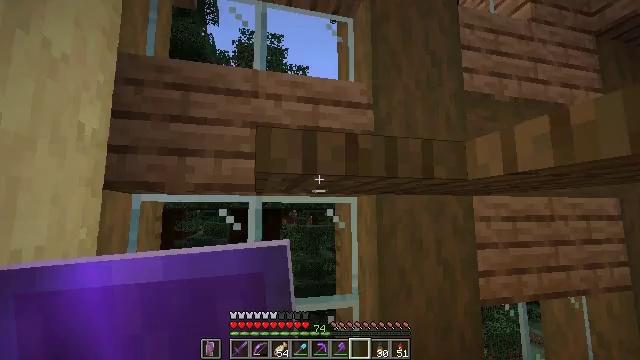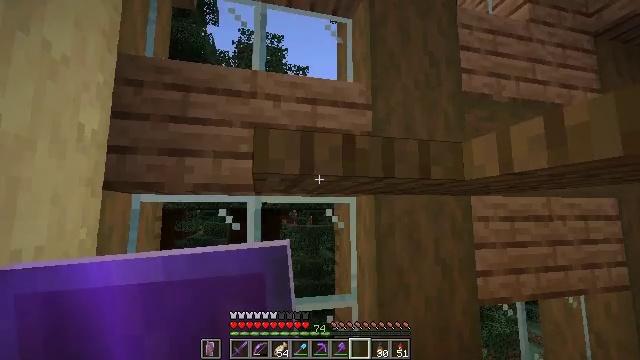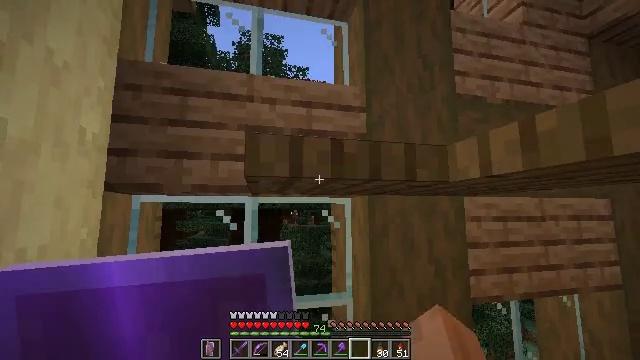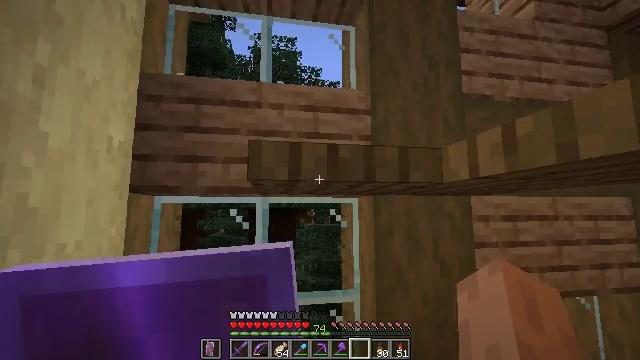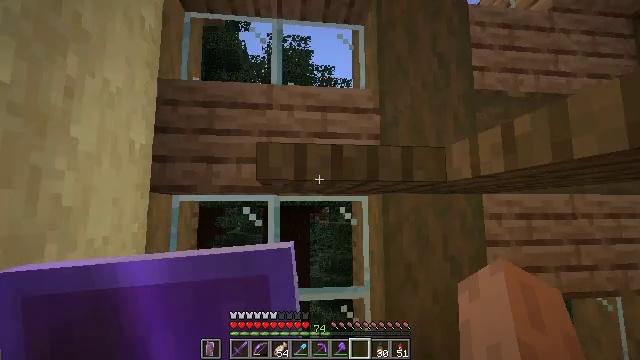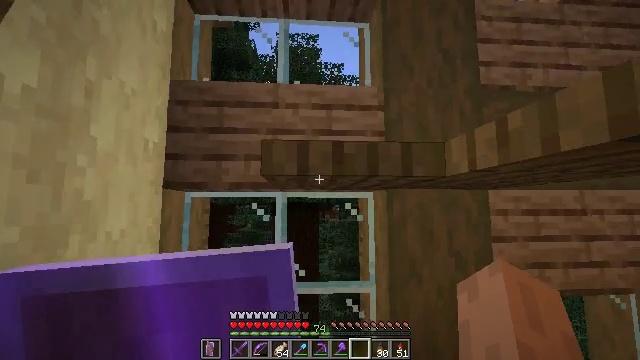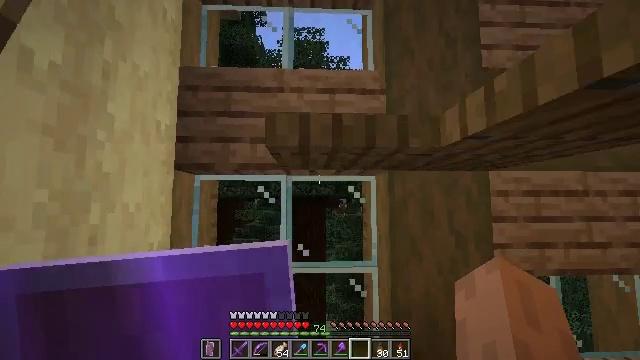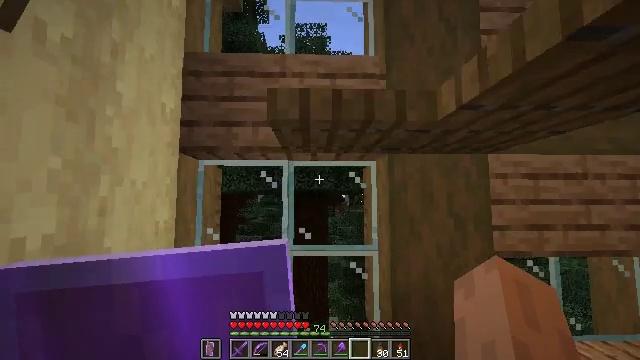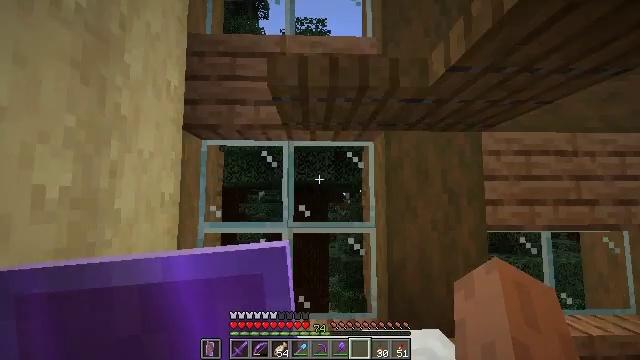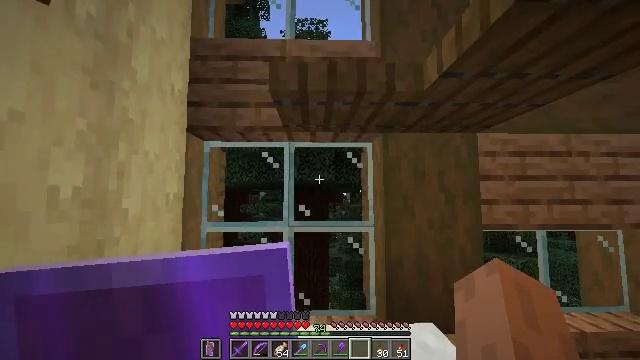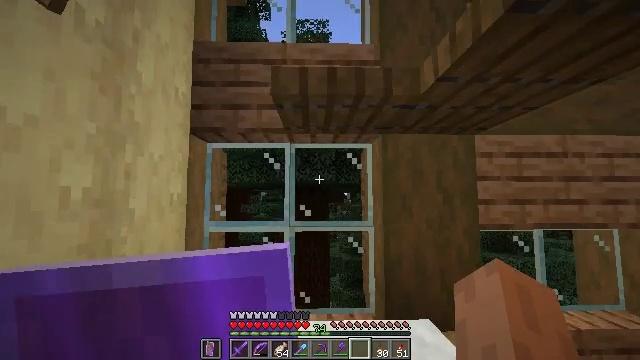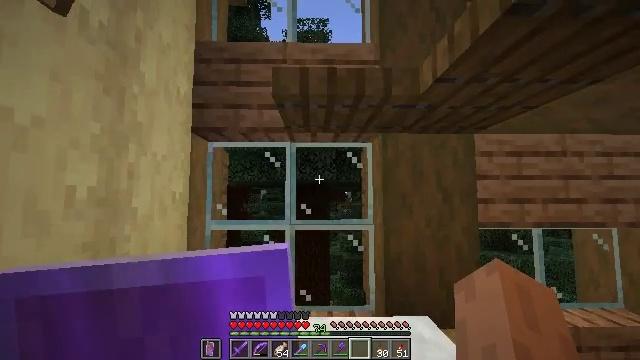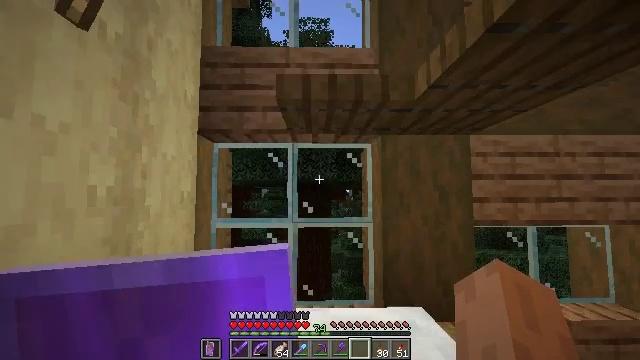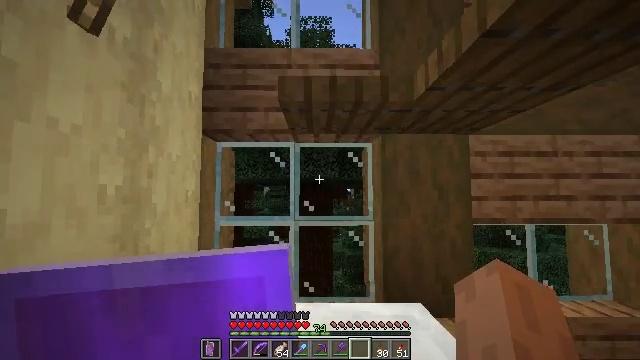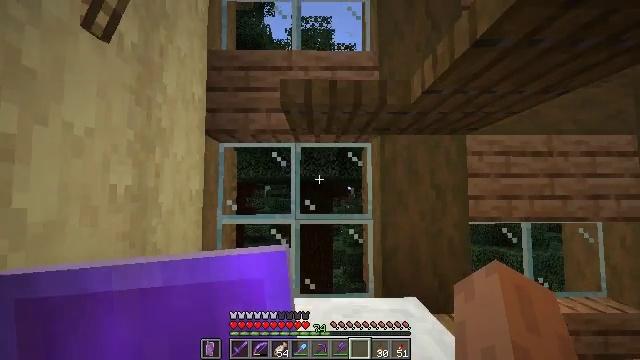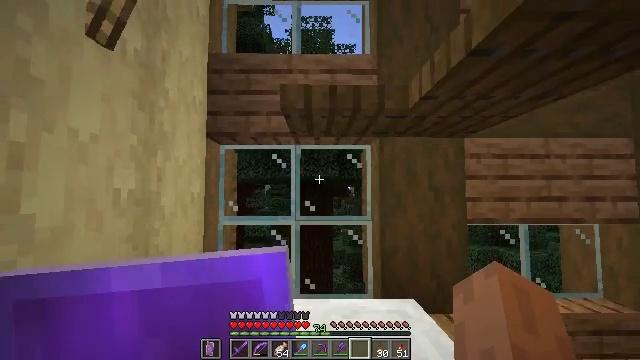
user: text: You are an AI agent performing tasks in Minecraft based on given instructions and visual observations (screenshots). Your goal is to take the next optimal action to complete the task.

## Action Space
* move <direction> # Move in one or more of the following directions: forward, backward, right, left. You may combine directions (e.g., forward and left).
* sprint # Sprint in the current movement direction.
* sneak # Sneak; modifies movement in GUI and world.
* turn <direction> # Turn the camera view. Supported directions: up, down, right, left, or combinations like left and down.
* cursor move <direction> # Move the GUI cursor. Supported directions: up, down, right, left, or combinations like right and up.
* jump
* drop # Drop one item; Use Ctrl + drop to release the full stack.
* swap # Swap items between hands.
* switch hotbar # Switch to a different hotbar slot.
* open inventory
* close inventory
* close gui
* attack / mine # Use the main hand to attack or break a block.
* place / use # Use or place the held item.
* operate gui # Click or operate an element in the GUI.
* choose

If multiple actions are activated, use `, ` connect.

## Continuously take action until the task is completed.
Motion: motion action
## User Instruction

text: Retrieve the spruce trapdoor by mining.
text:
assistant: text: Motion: move back and move right, sneak
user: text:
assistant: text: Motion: move back and move right, sneak
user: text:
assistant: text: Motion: move back and move right, sneak, turn left
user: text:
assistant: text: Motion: move back and move right, sneak, turn left
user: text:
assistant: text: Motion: move back, sneak, turn left
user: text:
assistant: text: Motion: move back, sneak, turn left
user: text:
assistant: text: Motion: move back, sneak
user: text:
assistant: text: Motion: move back, sneak
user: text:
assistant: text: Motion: move back, sneak
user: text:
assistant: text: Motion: move back, sneak
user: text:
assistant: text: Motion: move back, sneak
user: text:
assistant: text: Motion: move back, sneak
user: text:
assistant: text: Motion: move back, sneak
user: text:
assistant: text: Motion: move back
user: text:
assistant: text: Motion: move back
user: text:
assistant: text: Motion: move back
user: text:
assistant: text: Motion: move back
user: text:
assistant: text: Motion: move back, turn right
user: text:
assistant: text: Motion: move back, turn right
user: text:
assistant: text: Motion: move back
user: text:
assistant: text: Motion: move back
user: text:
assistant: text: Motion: move back
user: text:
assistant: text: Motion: move back
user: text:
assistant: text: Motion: no_op
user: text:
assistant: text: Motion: no_op
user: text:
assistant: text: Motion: no_op
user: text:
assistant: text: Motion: no_op
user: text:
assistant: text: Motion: no_op
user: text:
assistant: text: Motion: no_op
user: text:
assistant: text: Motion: no_op